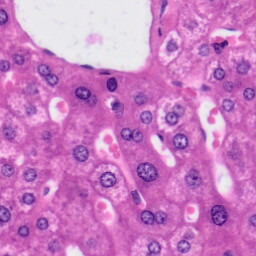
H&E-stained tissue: Liver